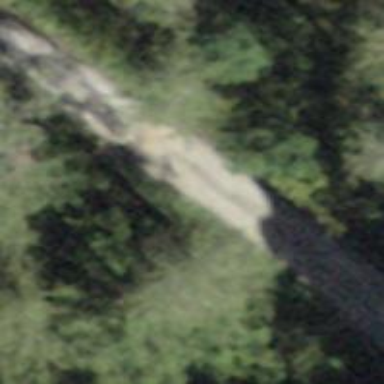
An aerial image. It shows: Unclassified road with gravel surface graded as grade2.